Field crop: tomato
Growth stage: 1
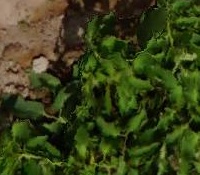
Species: tomato